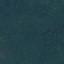
Land use / land cover class: Forest